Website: lowes
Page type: billing-address
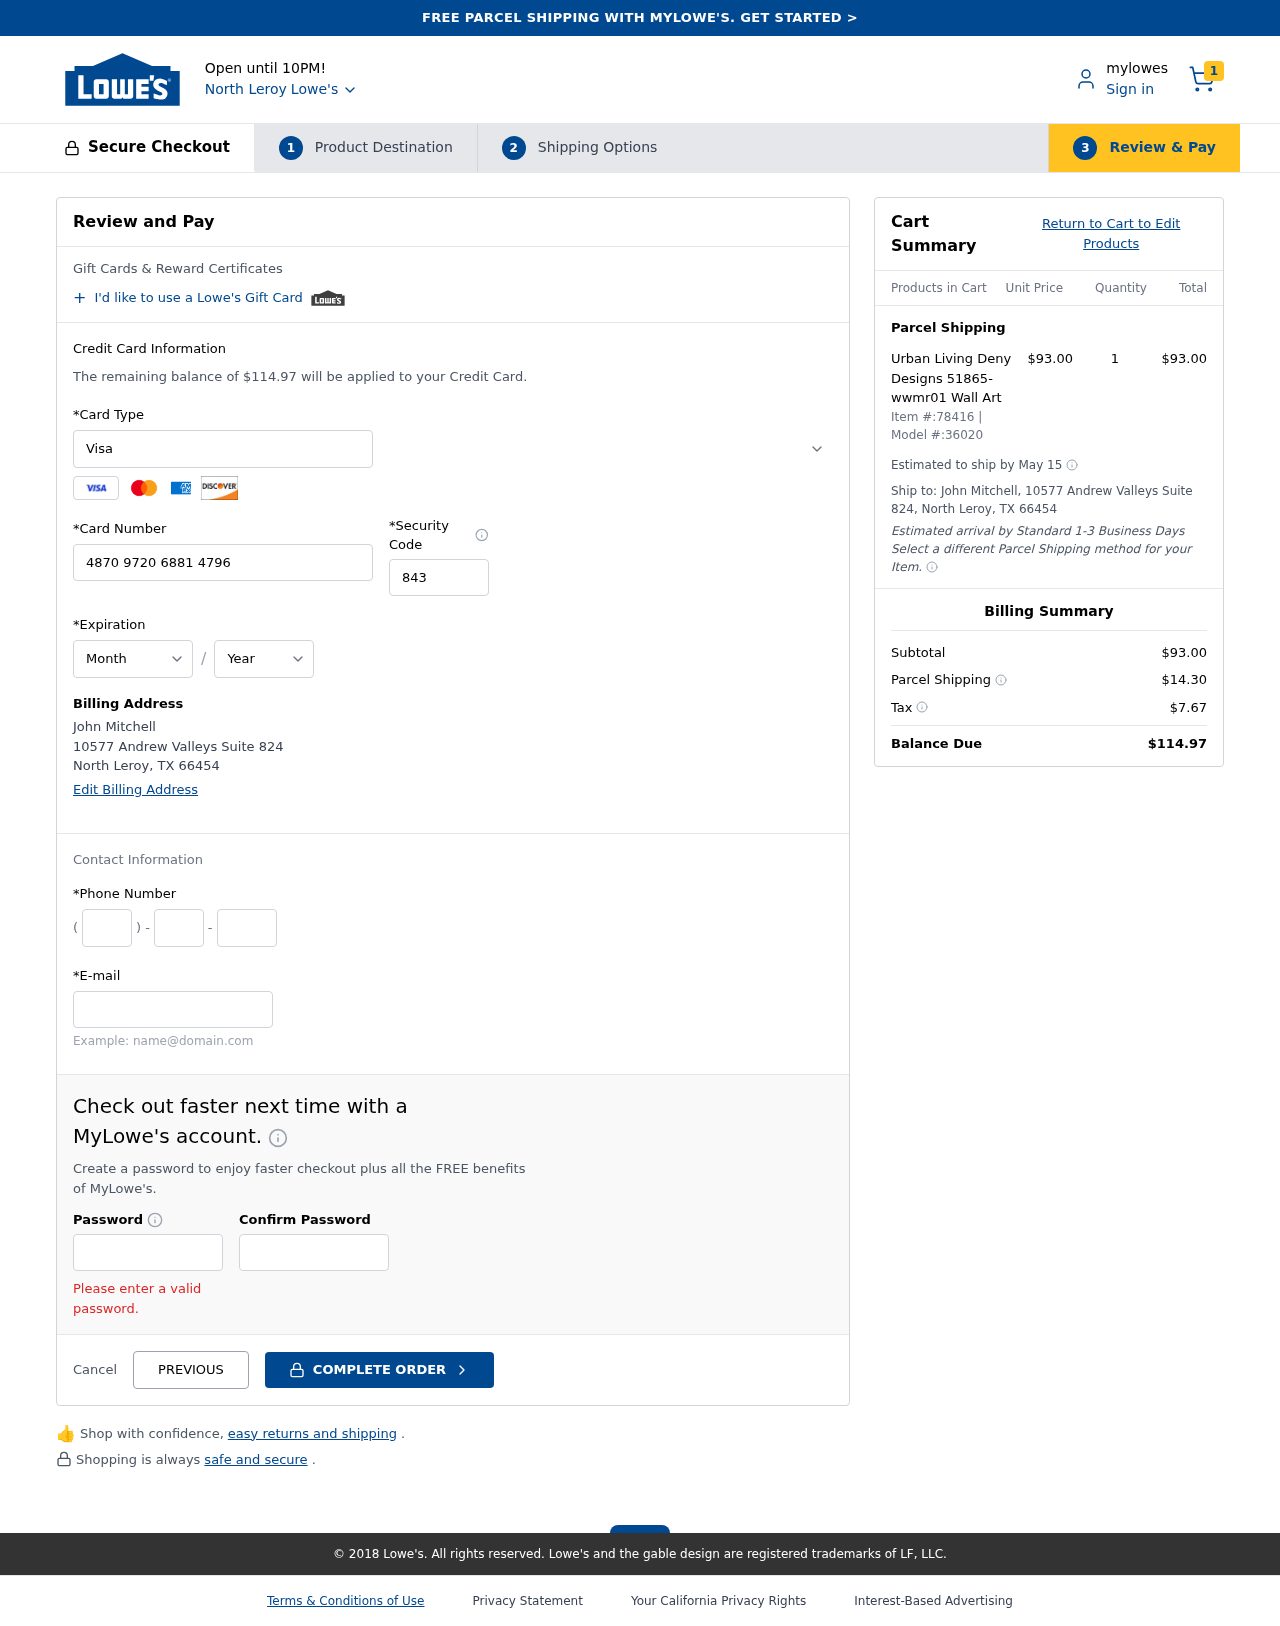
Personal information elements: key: PII_CARD_CVV
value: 843
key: PII_CARD_EXPIRY_MONTH
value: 11
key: PII_CARD_EXPIRY_YEAR
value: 29
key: PII_CARD_NUMBER
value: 4870 9720 6881 4796
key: PII_CARD_TYPE
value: Visa
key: PII_CITY
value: North Leroy
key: PII_CITY_STATE_ZIP
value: North Leroy, TX 66454
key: PII_EMAIL
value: johnmitchell@hotmail.com
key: PII_FULLNAME
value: John Mitchell
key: PII_PHONE_AREA
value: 327
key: PII_PHONE_PREFIX
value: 813
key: PII_PHONE_SUFFIX
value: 3676
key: PII_STREET
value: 10577 Andrew Valleys Suite 824
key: PII_FULLNAME2
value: John Mitchell
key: PII_STATE_ABBR
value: TX
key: PII_POSTCODE
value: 66454
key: PII_POSTCODE_FULL
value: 66454
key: PII_CITY_STATE
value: North Leroy, TX
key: PII_POSTCODE_NUMERIC
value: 66454
Product elements: key: PRODUCT1_NAME
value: Urban Living Deny Designs 51865-wwmr01 Wall Art
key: PRODUCT1_PRICE
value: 93
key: PRODUCT1_QUANTITY
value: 1
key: PRODUCT_ITEM_NUMBER
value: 78416
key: PRODUCT_MODEL_NUMBER
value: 36020
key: PRODUCT1_LINE_TOTAL
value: $93.00
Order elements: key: ORDER_NUM_ITEMS
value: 1
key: ORDER_TOTAL
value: $114.97
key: ORDER_SHIPPING_DATE
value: May 15
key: ORDER_SUBTOTAL
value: $93.00
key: ORDER_SHIPPING_COST
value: $14.30
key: ORDER_TAX
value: $7.67